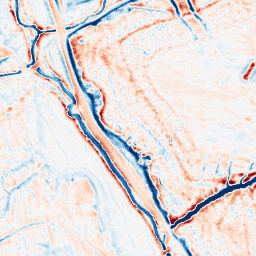
Category: edge_preserving
Decomposition family: bilateral
Decomposition parameters: d: 15
sigma_color: 50
sigma_space: 100
Upsampling method: regularized
Upsampling parameters: scale: 4
lambda_reg: 0.01
Upsampling scale: 4